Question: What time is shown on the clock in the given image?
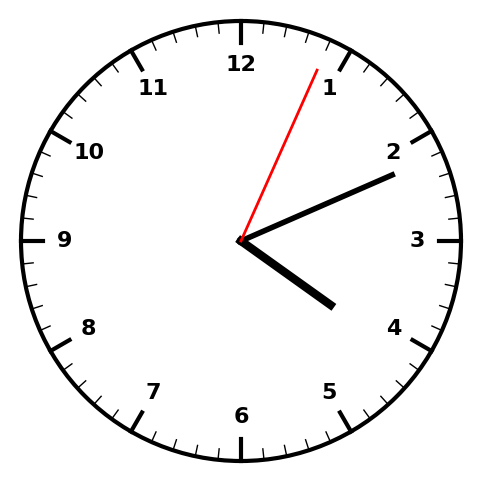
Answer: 04:11:04